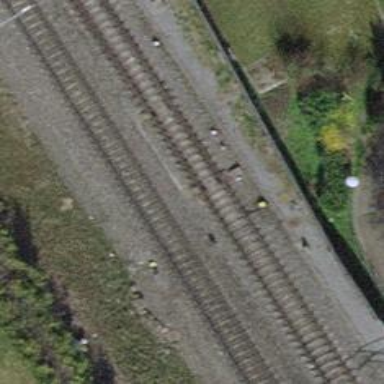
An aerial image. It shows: Railway switch.